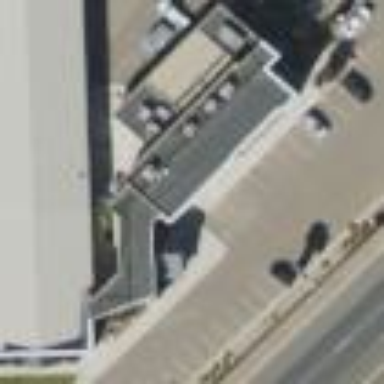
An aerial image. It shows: Television studio building.